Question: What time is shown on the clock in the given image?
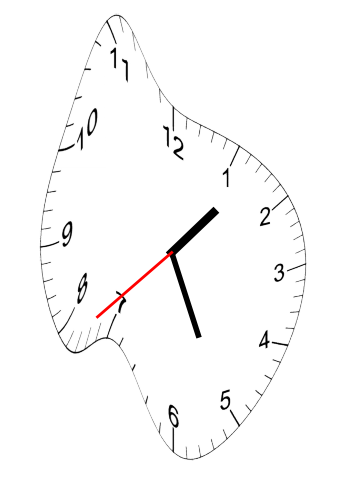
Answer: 01:25:38